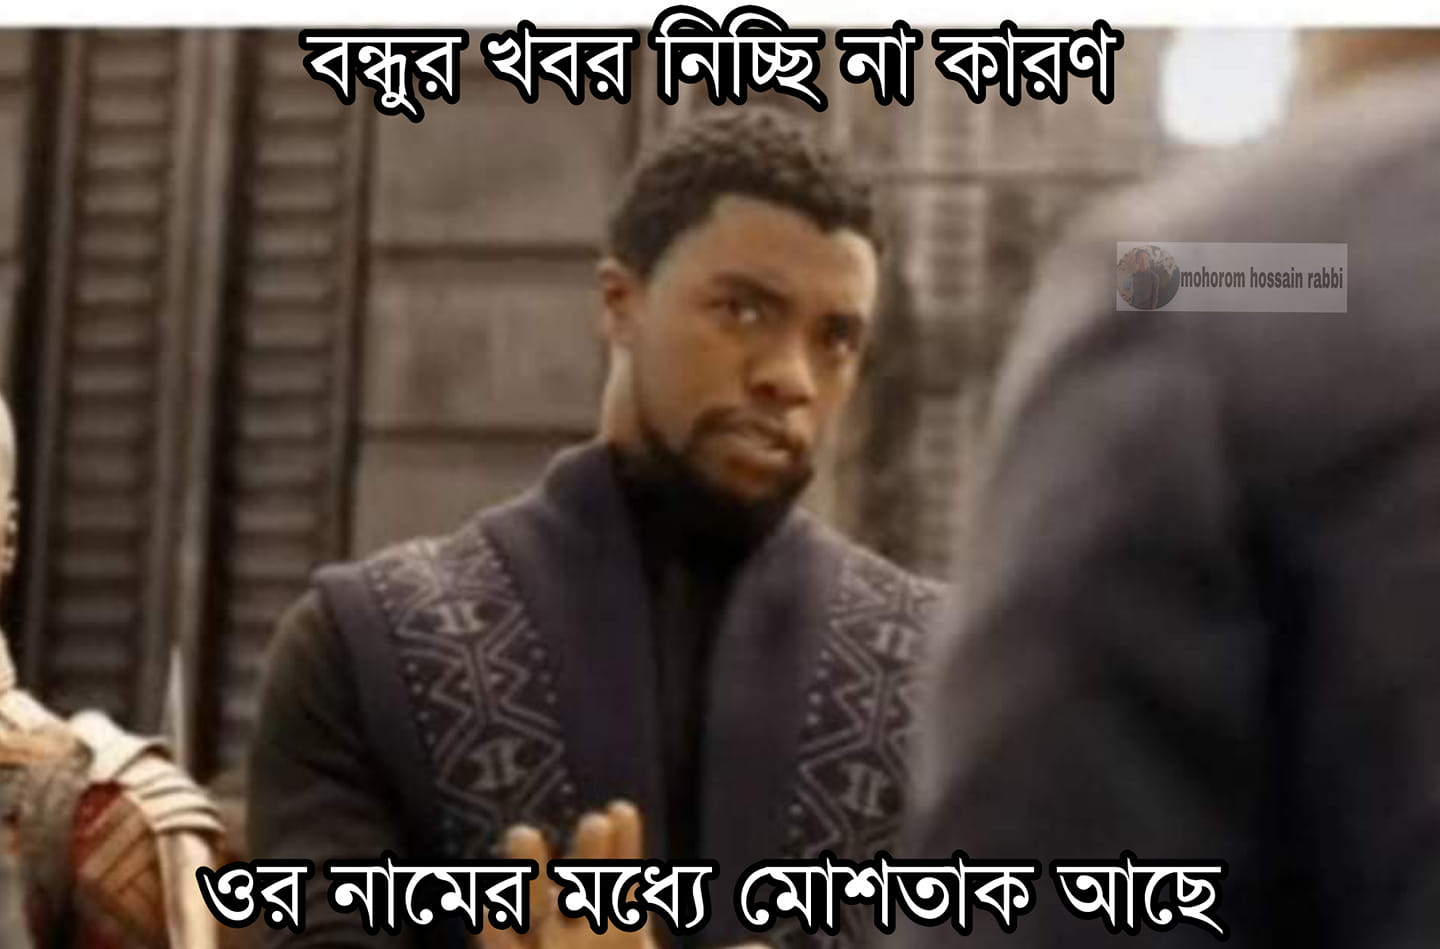
Caption: বন্ধুর খবর নিচ্ছি না কারণ    ওর নামের মধ্যে মোশতাক আছে
Label: hate